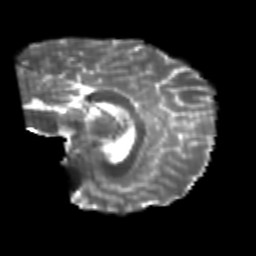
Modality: T2w
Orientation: sagittal
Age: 24
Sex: female
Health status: healthy
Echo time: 0.074 s